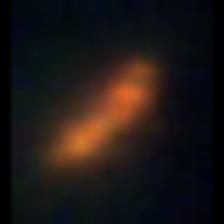
Taxon: Pennate
Group: Diatoms